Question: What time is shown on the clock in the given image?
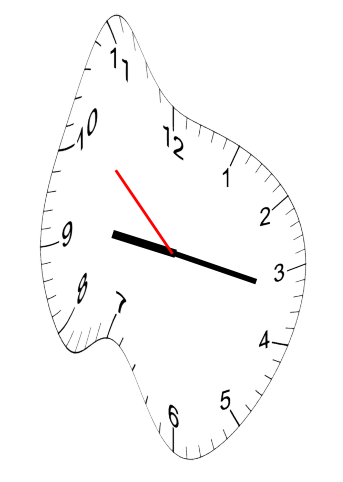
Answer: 09:16:52